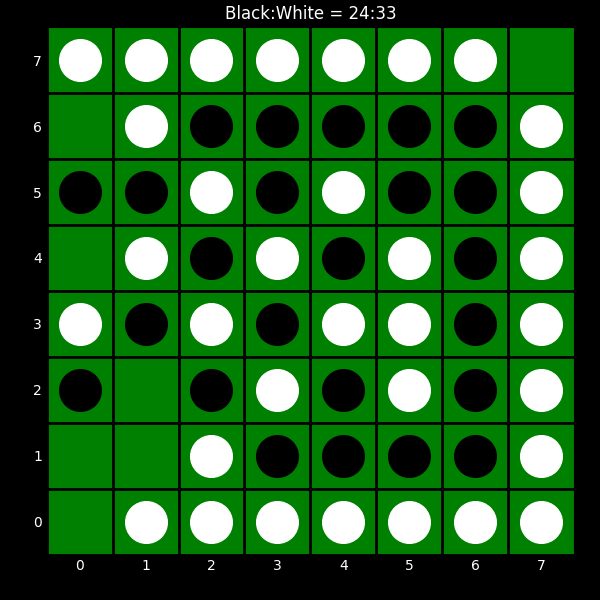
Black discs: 24
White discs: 33